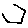
Label: hexagon